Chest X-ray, PA view. Patient: 74 years old, sex M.
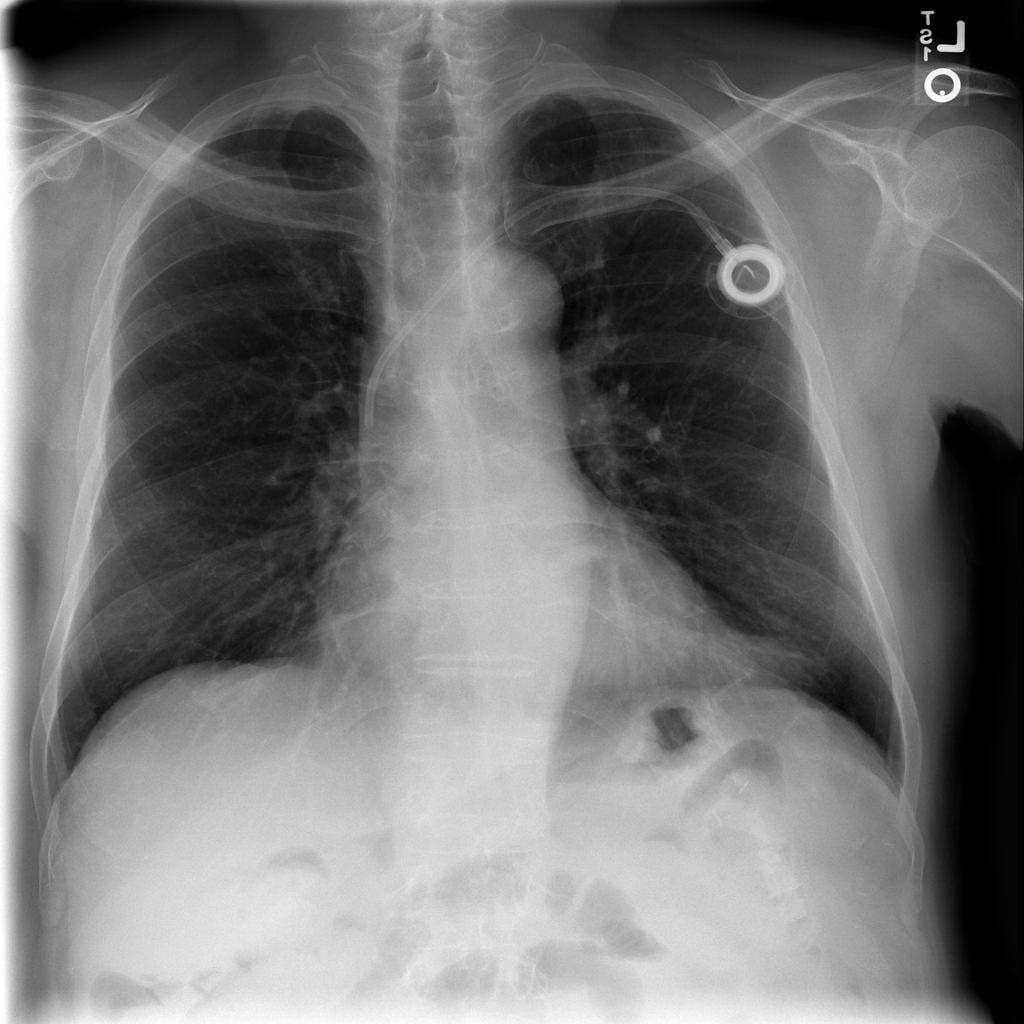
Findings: No Finding